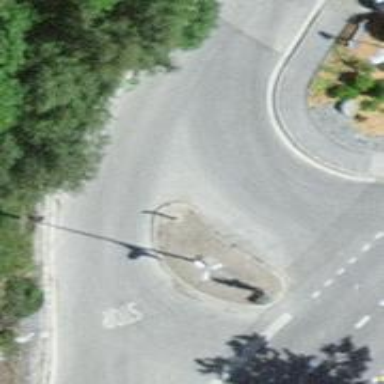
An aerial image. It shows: Asphalt road classified as tertiary.